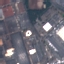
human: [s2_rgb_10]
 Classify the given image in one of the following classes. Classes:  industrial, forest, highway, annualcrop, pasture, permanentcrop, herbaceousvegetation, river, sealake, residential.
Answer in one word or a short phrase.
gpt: Industrial